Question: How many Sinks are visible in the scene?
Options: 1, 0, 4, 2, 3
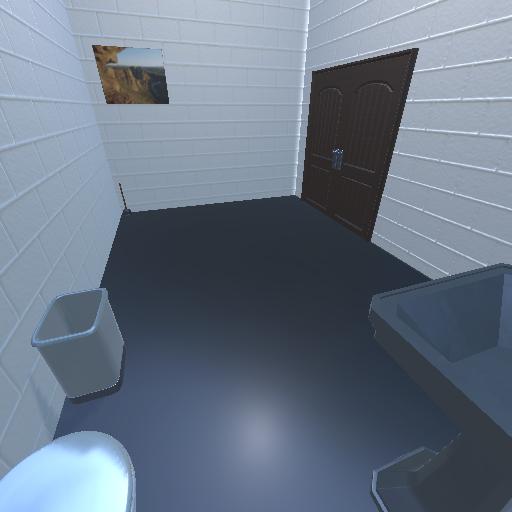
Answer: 1